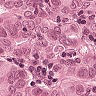
Metastatic tissue present: yes